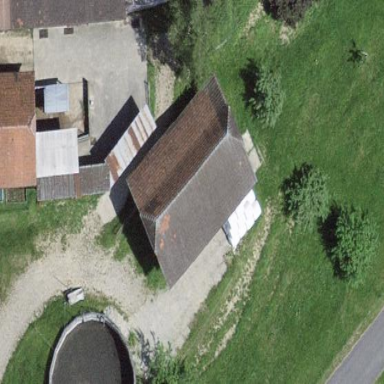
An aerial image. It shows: Garage building.